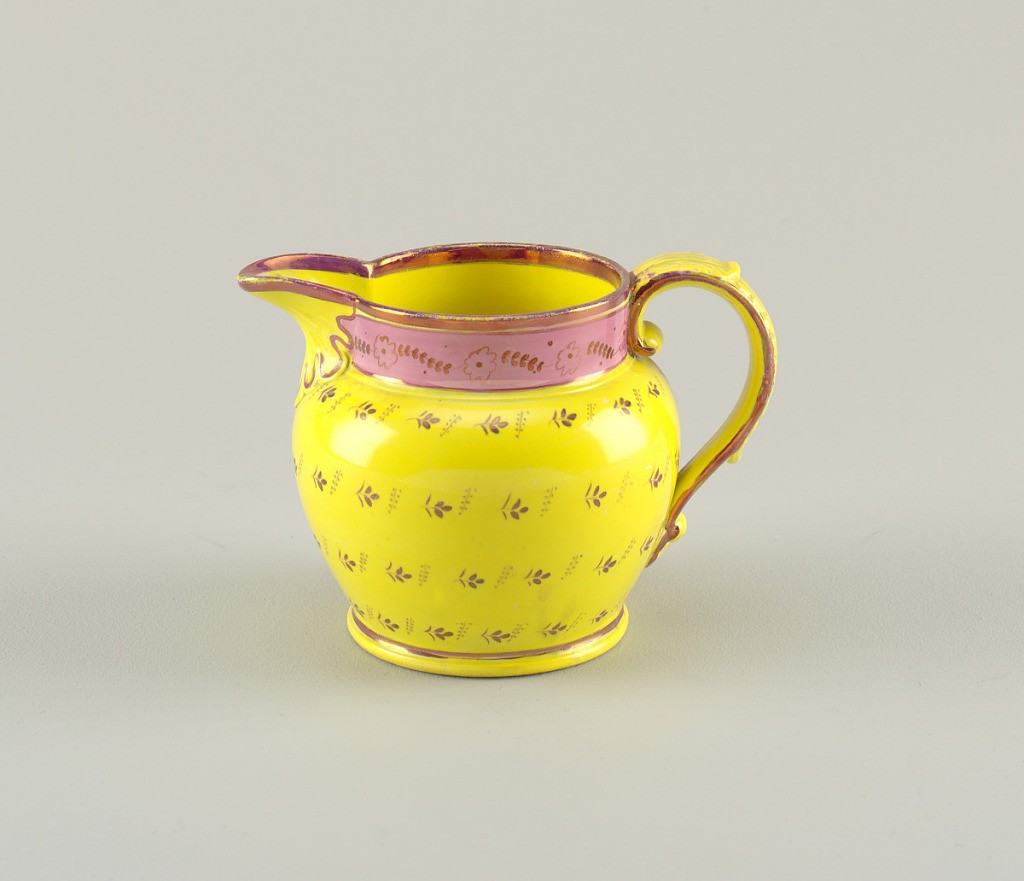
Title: Pitcher
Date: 18th–mid-19th century
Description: pink lustre borders